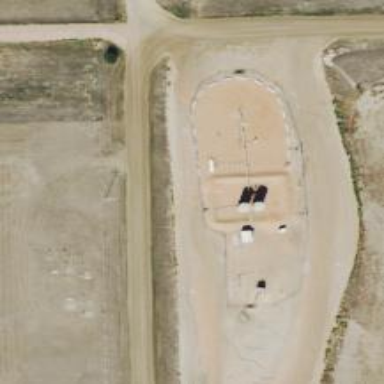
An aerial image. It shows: Storage tank that is man-made.